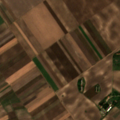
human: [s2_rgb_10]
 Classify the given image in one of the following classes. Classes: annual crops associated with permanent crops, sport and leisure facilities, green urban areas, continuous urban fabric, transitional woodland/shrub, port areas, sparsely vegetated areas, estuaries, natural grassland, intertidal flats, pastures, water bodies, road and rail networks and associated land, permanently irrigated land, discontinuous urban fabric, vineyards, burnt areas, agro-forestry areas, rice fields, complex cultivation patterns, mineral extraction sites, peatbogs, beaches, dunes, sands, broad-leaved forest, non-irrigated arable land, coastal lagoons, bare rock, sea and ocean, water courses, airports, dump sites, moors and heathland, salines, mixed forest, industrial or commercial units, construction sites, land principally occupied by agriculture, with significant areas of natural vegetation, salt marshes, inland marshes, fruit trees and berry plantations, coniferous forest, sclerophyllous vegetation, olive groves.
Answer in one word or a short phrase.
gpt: non-irrigated arable land, complex cultivation patterns